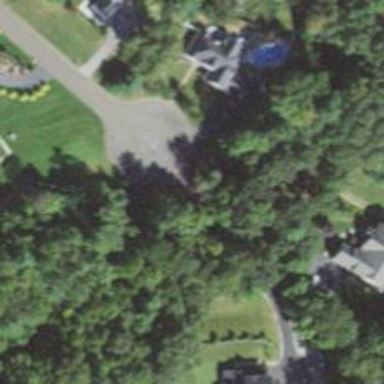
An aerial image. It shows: Residential driveway.